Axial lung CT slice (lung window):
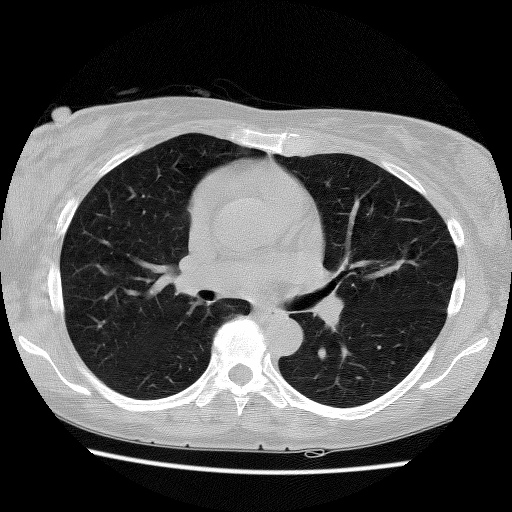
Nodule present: no